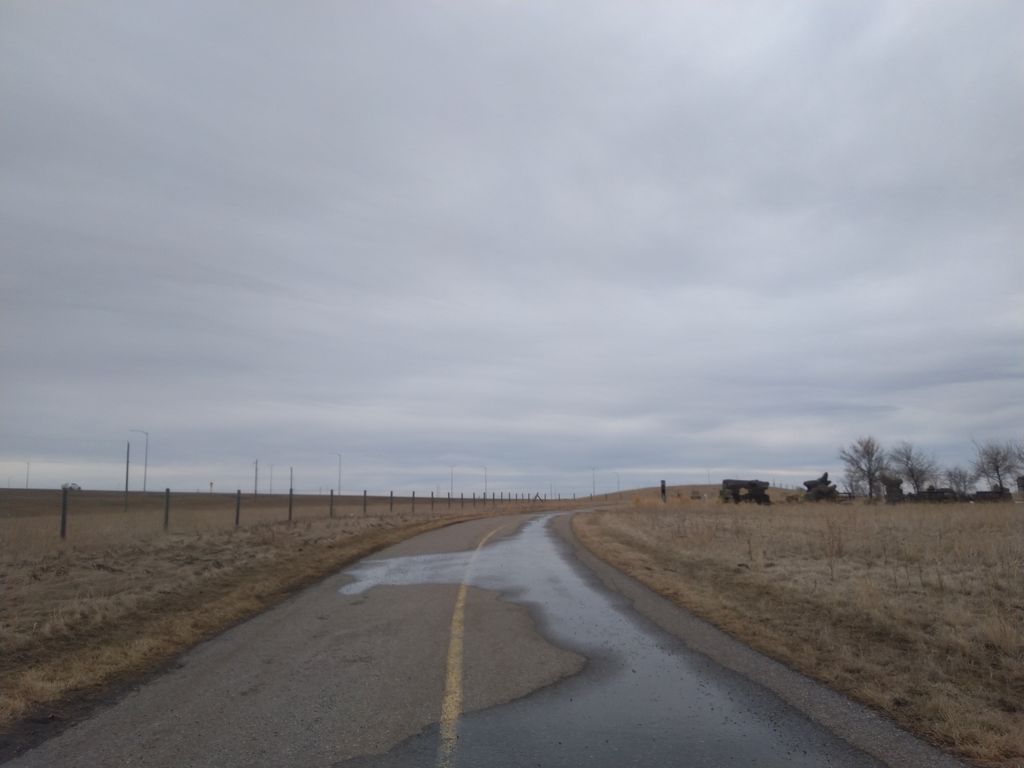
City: calgary